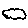
Label: cloud